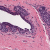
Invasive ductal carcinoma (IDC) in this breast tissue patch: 0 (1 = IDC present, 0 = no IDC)